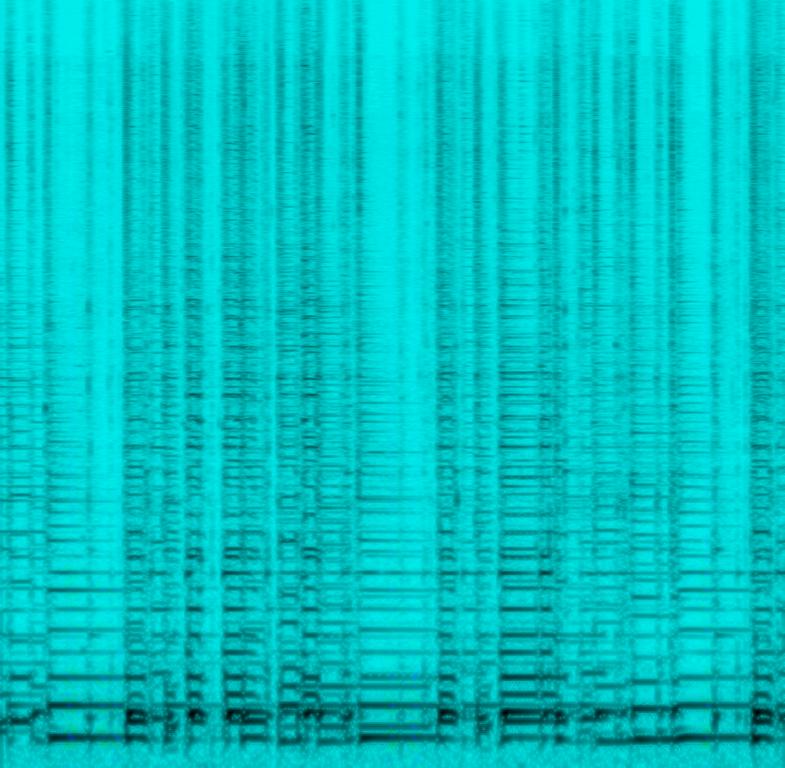
The Low quality recording features a groovy acoustic rhythm guitar melody that occasionally has some audio cuts out in the stereo image - making it sound unbalanced.